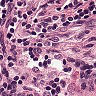
Metastatic tissue present: no